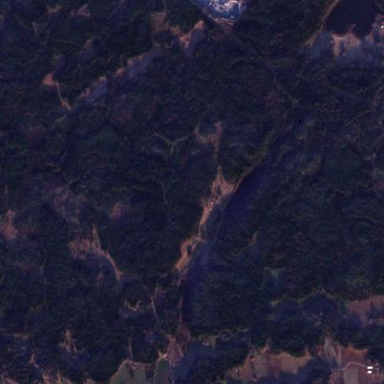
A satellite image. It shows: This area is noted as the outer edge of forest.